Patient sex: F
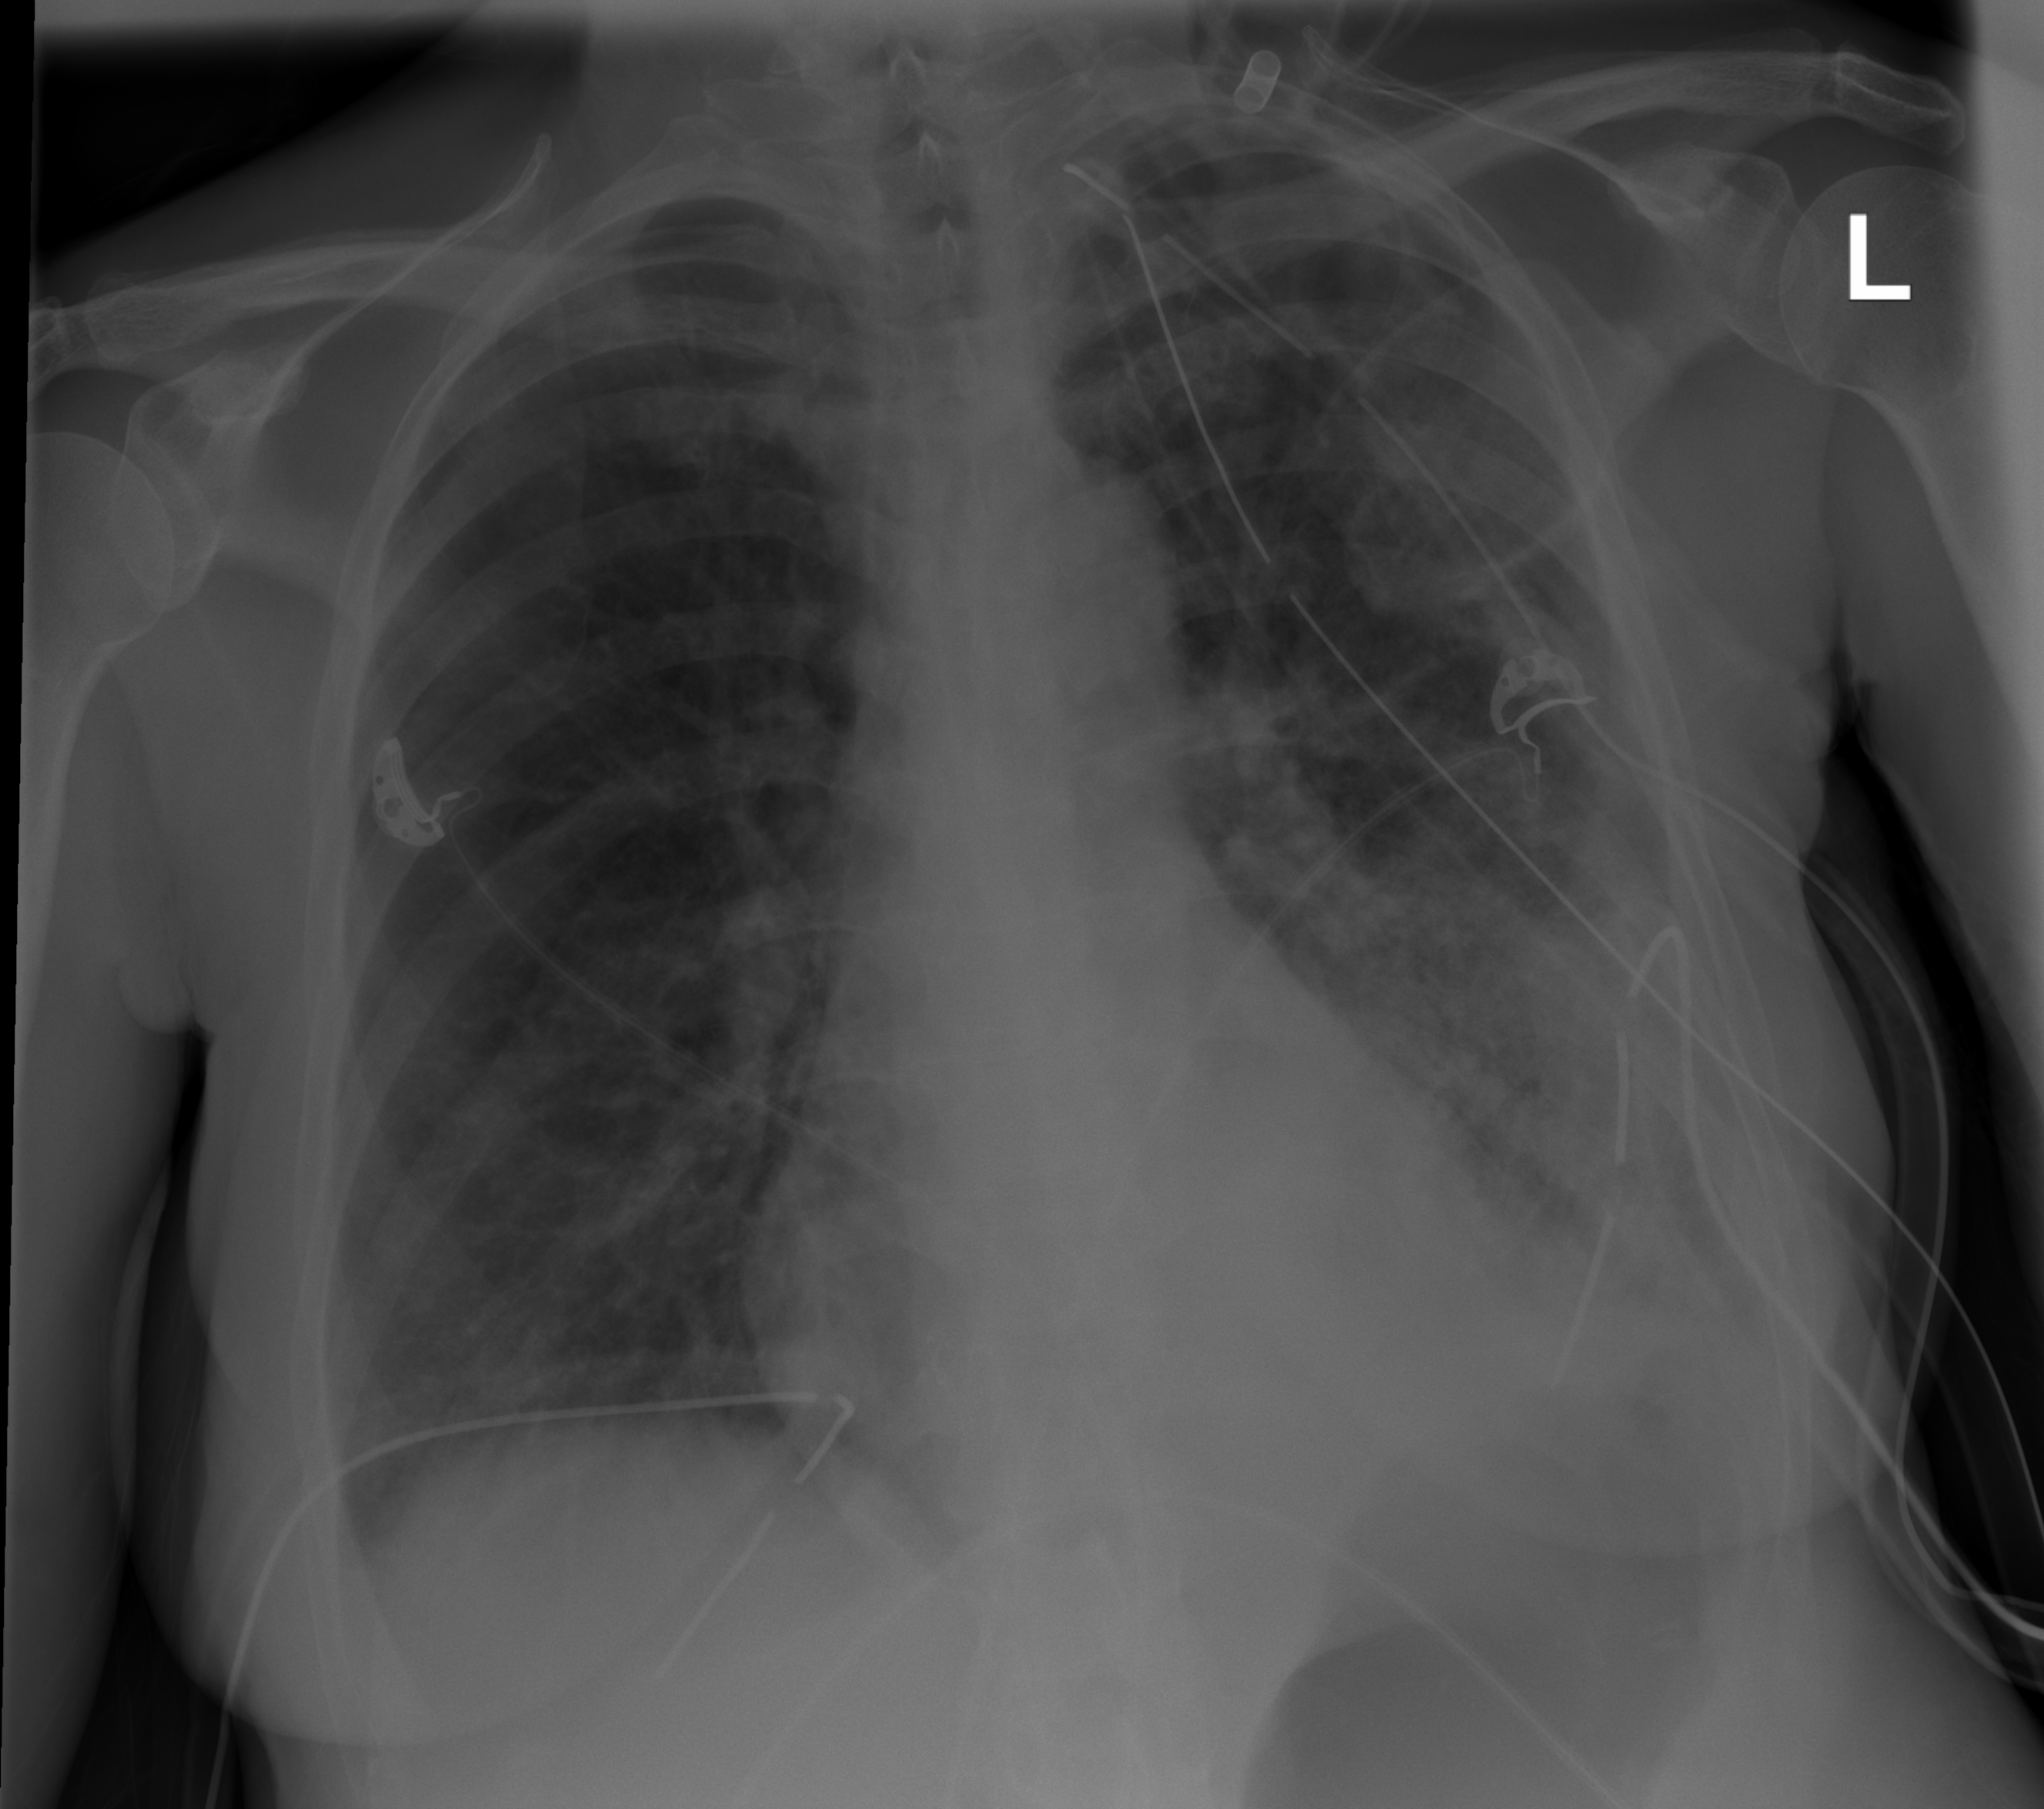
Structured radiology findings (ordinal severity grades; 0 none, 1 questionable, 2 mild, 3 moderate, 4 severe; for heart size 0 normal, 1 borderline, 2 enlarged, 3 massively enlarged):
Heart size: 1
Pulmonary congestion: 0
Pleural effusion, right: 0
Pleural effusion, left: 2
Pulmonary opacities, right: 0
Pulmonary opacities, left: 3
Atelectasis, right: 0
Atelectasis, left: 3